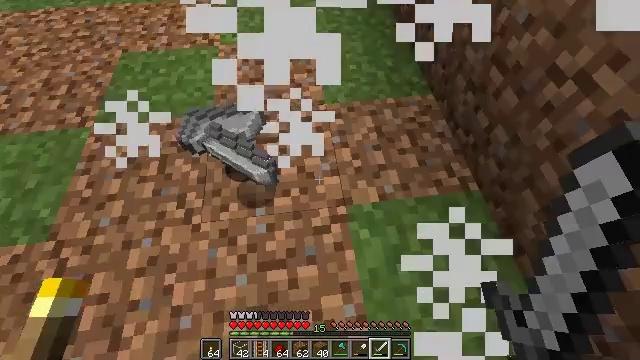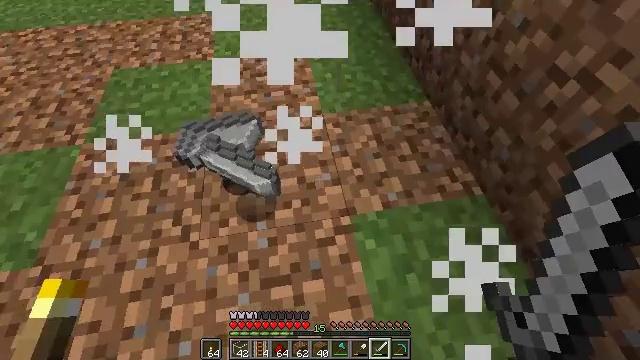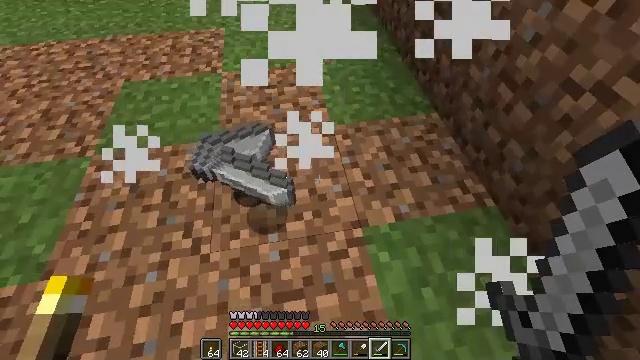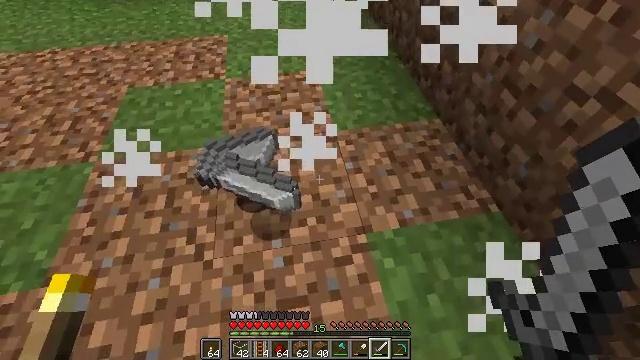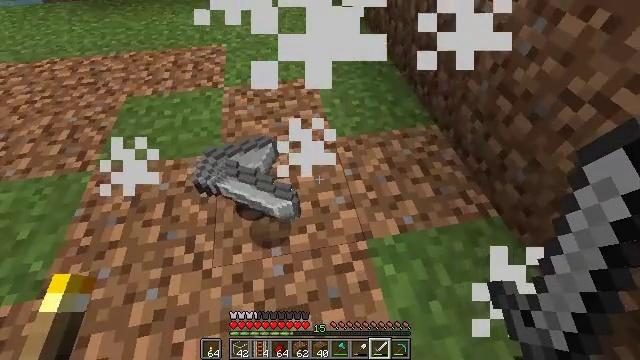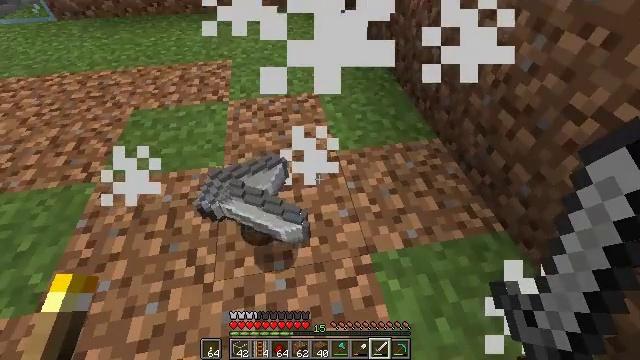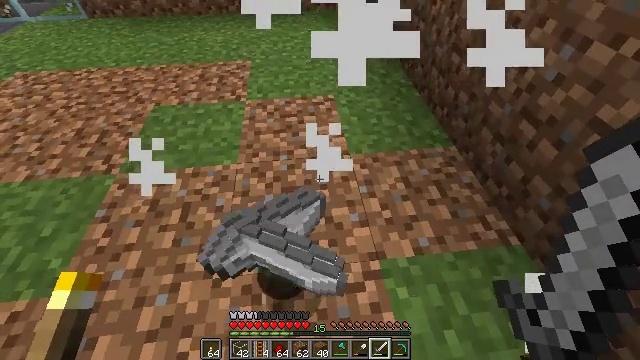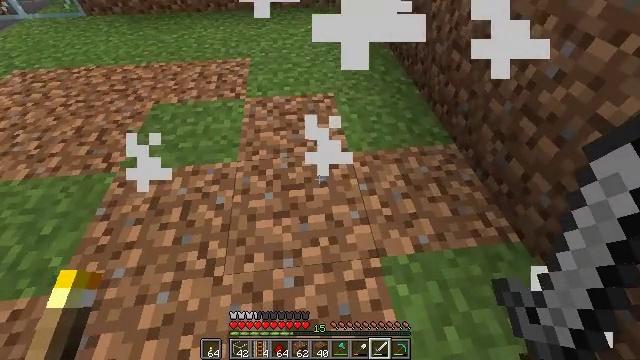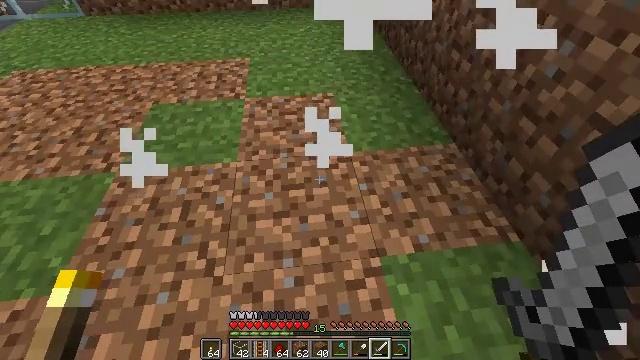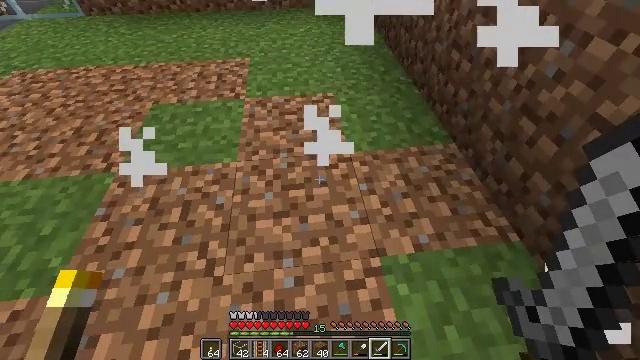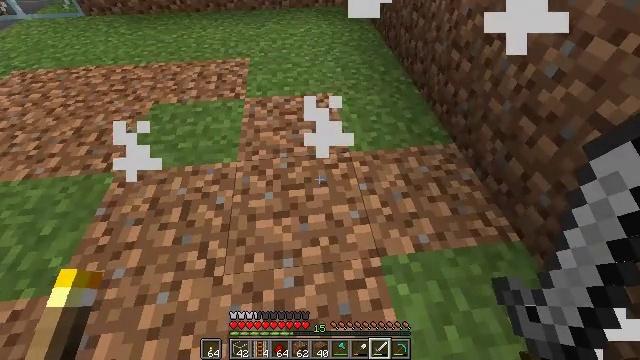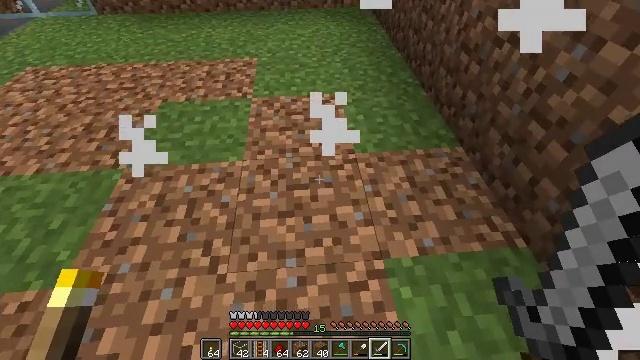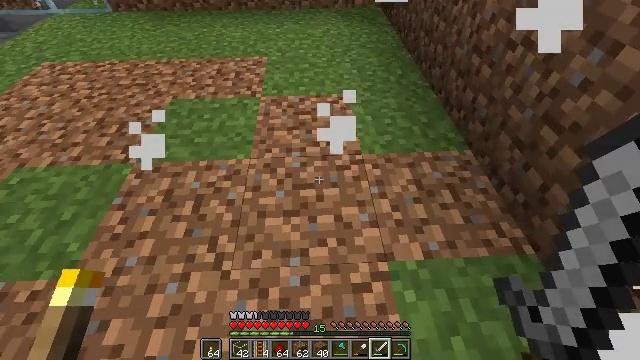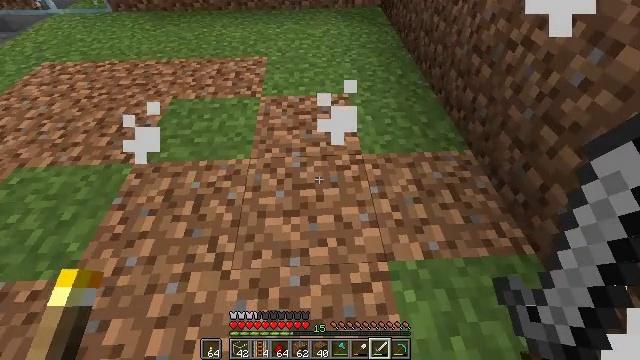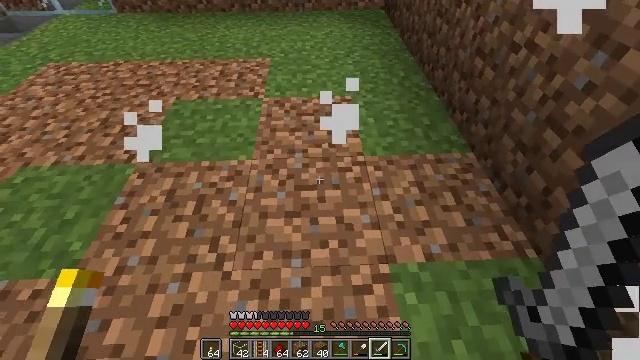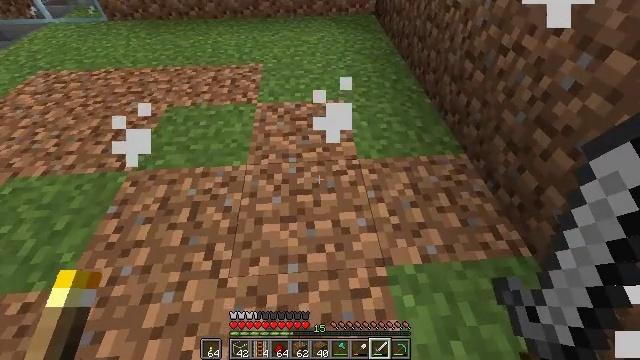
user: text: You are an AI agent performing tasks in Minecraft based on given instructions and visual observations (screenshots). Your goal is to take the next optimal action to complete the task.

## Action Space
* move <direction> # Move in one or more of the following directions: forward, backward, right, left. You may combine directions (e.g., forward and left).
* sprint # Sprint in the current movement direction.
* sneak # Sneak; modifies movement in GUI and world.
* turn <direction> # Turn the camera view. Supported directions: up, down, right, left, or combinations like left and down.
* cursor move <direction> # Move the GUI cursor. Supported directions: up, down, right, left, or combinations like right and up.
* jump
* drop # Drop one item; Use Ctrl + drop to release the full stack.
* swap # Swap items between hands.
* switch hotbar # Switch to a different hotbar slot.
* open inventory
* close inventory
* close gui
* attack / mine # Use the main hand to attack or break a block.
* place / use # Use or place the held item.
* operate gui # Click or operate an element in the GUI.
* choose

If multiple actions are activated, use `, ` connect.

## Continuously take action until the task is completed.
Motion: motion action
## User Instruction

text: Destroy the glass.
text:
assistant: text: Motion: turn right and up
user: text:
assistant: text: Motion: turn up
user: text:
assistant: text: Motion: turn up
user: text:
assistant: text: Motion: turn up
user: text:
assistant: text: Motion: turn up
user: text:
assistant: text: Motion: turn left
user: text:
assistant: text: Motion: no_op
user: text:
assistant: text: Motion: no_op
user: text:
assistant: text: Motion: no_op
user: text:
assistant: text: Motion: no_op
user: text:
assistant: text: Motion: turn left
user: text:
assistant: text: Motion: turn left
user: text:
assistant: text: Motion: no_op
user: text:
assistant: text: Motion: no_op
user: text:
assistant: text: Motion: turn right
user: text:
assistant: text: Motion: no_op
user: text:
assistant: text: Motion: no_op
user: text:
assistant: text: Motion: open inventory
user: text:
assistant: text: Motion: open inventory
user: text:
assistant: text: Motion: open inventory
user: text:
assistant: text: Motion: no_op
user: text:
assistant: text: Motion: cursor move right
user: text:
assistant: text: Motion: cursor move right
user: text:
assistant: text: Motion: cursor move right and up
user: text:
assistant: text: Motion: no_op
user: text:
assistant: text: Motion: no_op
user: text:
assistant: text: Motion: no_op
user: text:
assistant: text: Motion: no_op
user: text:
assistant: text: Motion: cursor move left
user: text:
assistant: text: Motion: cursor move left